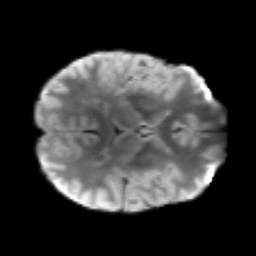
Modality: T2w
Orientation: axial
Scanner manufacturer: siemens
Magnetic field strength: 3 T
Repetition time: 3.6 s
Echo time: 0.092 s